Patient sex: M
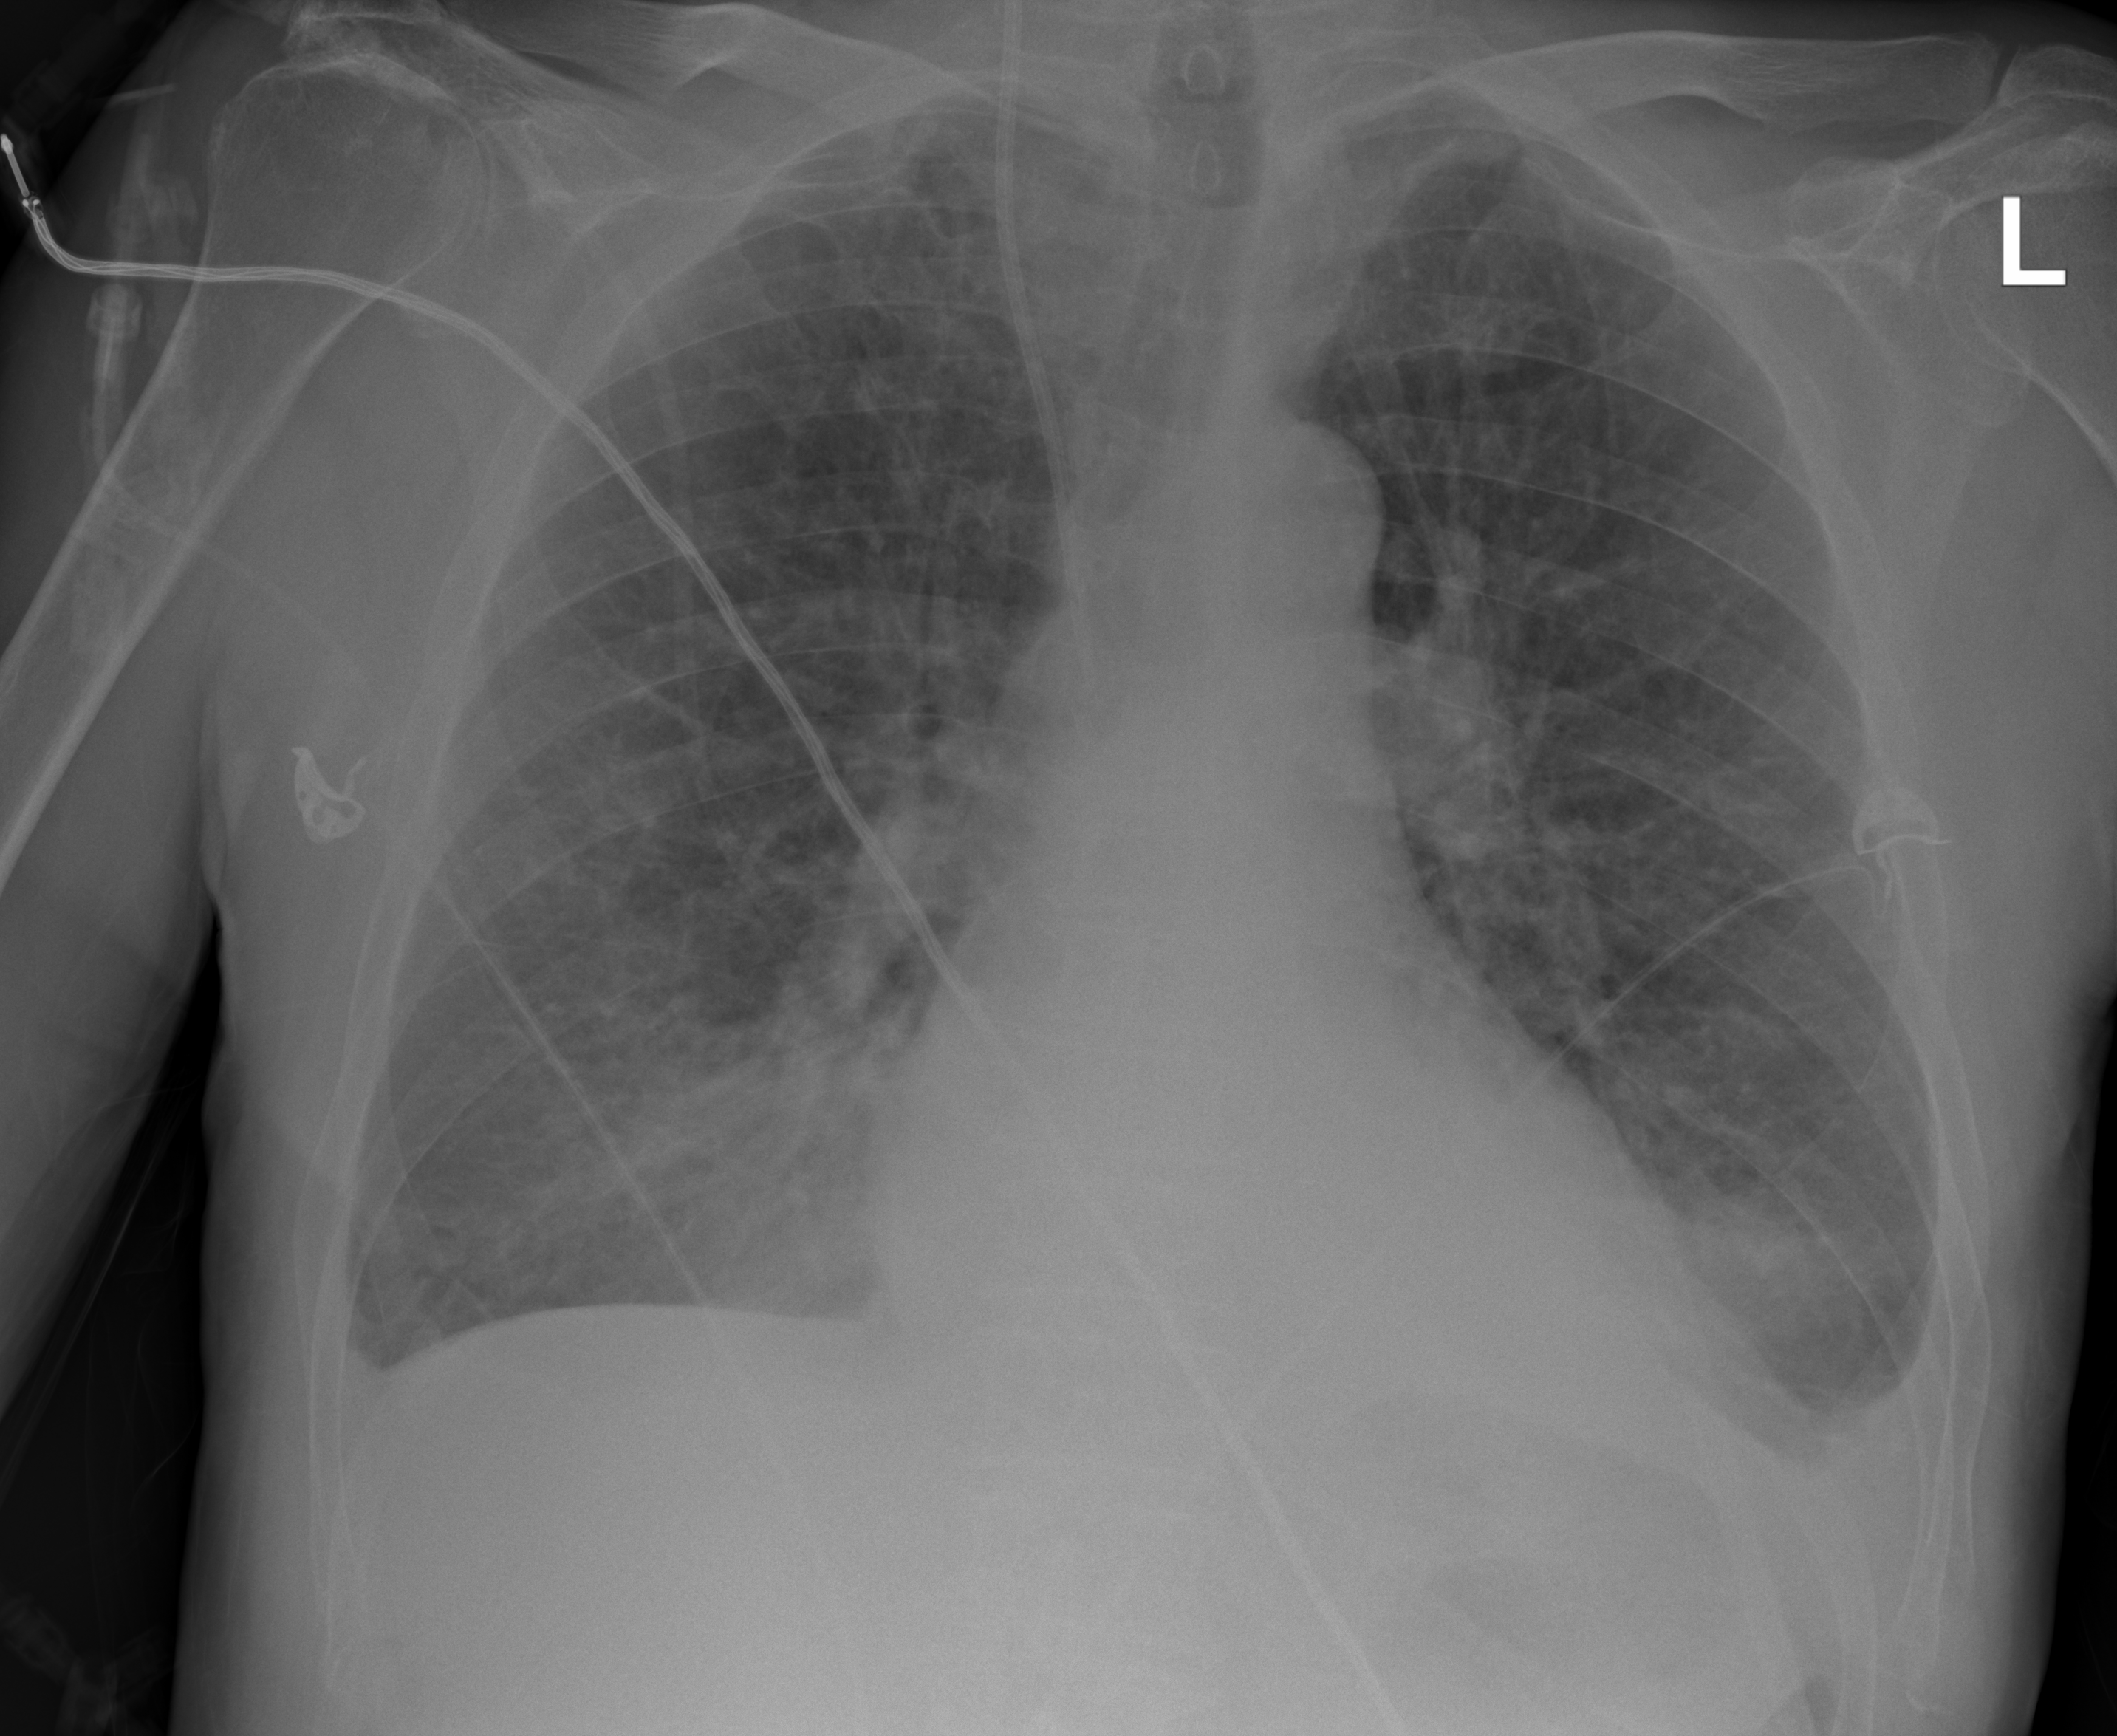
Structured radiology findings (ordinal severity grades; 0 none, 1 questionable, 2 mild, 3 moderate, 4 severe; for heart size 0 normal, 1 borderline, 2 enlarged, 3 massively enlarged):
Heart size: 1
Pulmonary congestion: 2
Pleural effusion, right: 2
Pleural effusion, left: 2
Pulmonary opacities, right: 2
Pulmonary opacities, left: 2
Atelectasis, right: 2
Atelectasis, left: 2